Question: When you sign into Visual Studio 2013, it caches your profile and credentials in the registry:
'''
HKEY_CURRENT_USER\Software\Microsoft\VisualStudio
.0\ConnectedUser\IdeUser\Cache
HKEY_CURRENT_USER\Software\Microsoft\VSCommon
.0\ClientServices\TokenStorage\VisualStudio\IdeUser
'''
When you authenticate with Visual Studio Online using the TFS API, it then copies the credentials to:
'''
HKEY_CURRENT_USER\Software\Microsoft\VSCommon
.0\ClientServices\TokenStorage\VisualStudio\VssApp
use tfs = new TfsTeamProjectCollection(Uri "https://ctaggart.visualstudio.com/DefaultCollection")
tfs.Authenticate()
'''
How do I use these values in C# or F# using the Visual Studio or TFS APIs?
I've gathered that Vss may mean Visual Studio Services. There is a Microsoft.VisualStudio.Services.Common.<URL>, which has a Credentials property to get the System.Net.NetworkCredential which is exactly what I'm looking for.
I have no idea how to use CredentialsCacheManager, but here is what I tried.
'''
let ccm = Microsoft.TeamFoundation.Client.CredentialsCacheManager(@"Software\Microsoft\VSCommon
.0\ClientServices\TokenStorage\VisualStudio", false)
ccm.ContainsCredentials("IdeUser", Uri "ideuser:https://app.vssps.visualstudio.com:vssuser:federated")
'''
Using Process Monitor, it shows that CredentialsCacheManager is either not what I'm looking for or I don't know how to use it:

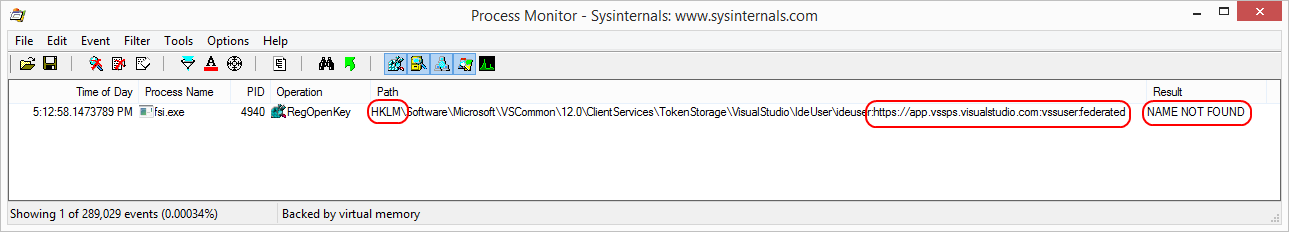
Answer: I figured it out. The Microsoft.TeamFoundation.Client.TfsClientCredentialStorage has what I'm looking for. I put all the <URL>. I'll copy it here as well:
'''
#r "Microsoft.TeamFoundation.Client"
#r "Microsoft.VisualStudio.Services.Common"
#r "System.Net.Http"
open System
open Microsoft.TeamFoundation.Client
// retrieve VssToken
// for the logged in user "IdeUser"
let vssTokenIdeUser = TfsClientCredentialStorage.RetrieveConnectedUserToken()
let tokenStorage = Microsoft.VisualStudio.Services.Common.TokenStorage.VssTokenStorageFactory.GetTokenStorageNamespace "VisualStudio"
let vssTokens = tokenStorage.RetrieveAll "VssApp" |> Array.ofSeq
for t in vssTokens do
printfn "%s %s %s %s" t.Resource t.Type (t.GetProperty "UserId") (t.GetProperty "UserName")
// create a TfsClientCredentials by retrieving an IssuedToken
let ccs = TfsClientCredentialStorage()
let ct = ccs.RetrieveToken(Uri "https://ctaggart.visualstudio.com", Microsoft.VisualStudio.Services.Common.VssCredentialsType.Federated) :?> CookieToken
let cc = CookieCredential(false, ct)
let tcc = TfsClientCredentials cc
// use the TfsClientCredentials to authenticate with
let tfs = new TfsTeamProjectCollection(Uri "https://ctaggart.visualstudio.com/DefaultCollection", tcc)
tfs.Authenticate()
'''